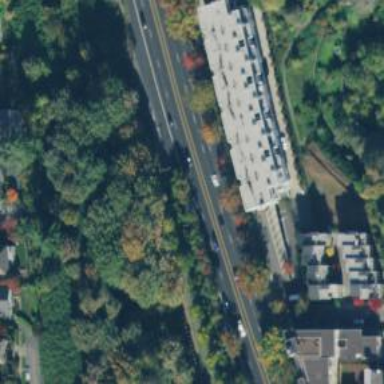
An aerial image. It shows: Trunk link highway.